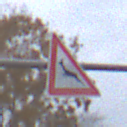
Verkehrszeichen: WildwechselRechts
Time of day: MorningAfternoon
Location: Outdoor (Nature)
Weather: Overcast
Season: NotSpecified
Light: Natural